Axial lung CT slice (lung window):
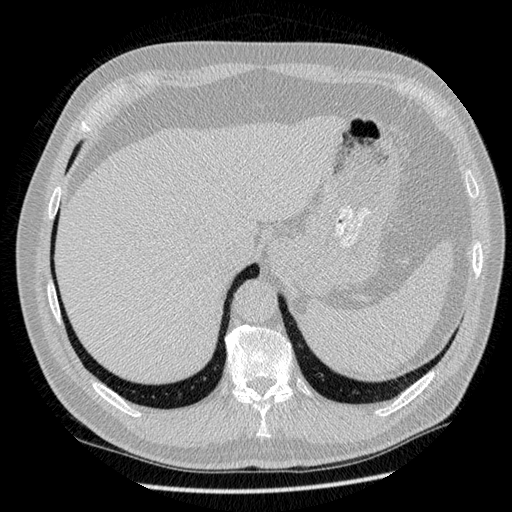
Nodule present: no